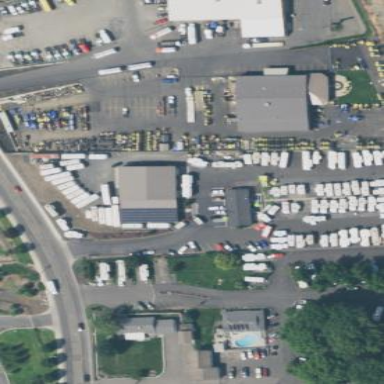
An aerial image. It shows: Retail area with shop in caravan.